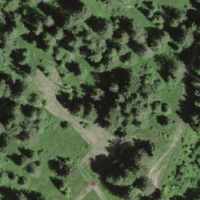
EUNIS habitat code: 44
Species observed at this site:
Succisa pratensis